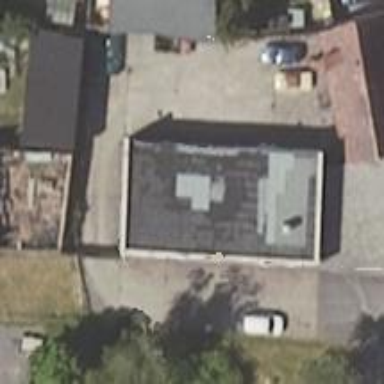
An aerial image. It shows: Car shop.